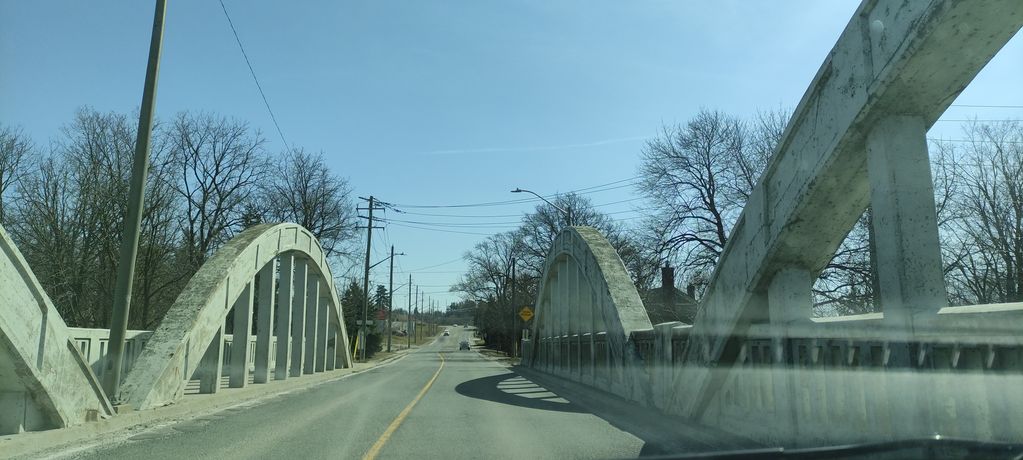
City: kitchener-waterloo